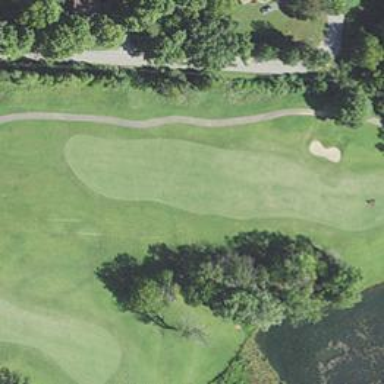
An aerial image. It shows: Golf hole.